The image is an STFT spectrogram (time versus frequency) of a rotating-machine vibration signal. Classify the rotor condition as one of: normal, misalignment, unbalance, looseness.
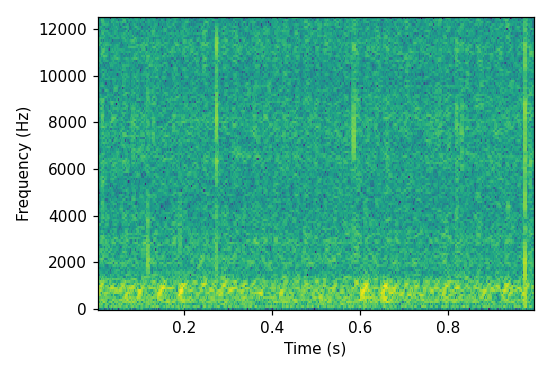
Answer: misalignment